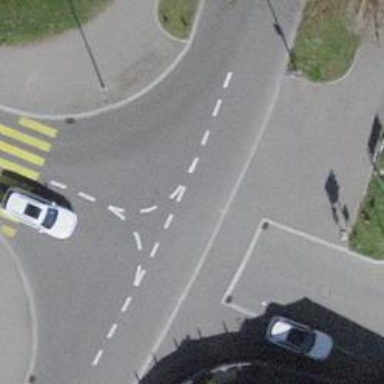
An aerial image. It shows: Unmarked crossing with traffic calming table.